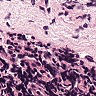
Metastatic tissue present: no